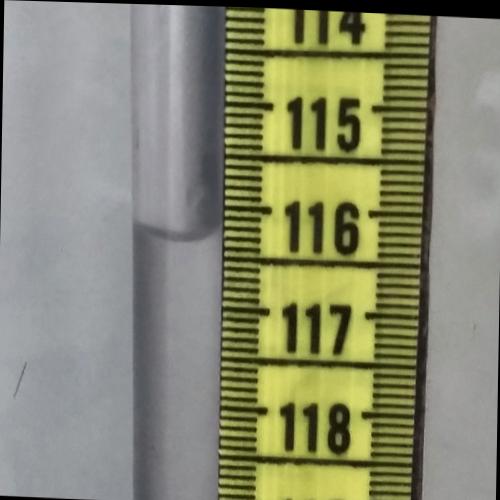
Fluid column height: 116.3 cm